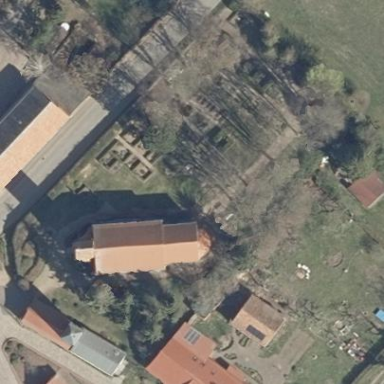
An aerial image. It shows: Grave yard.